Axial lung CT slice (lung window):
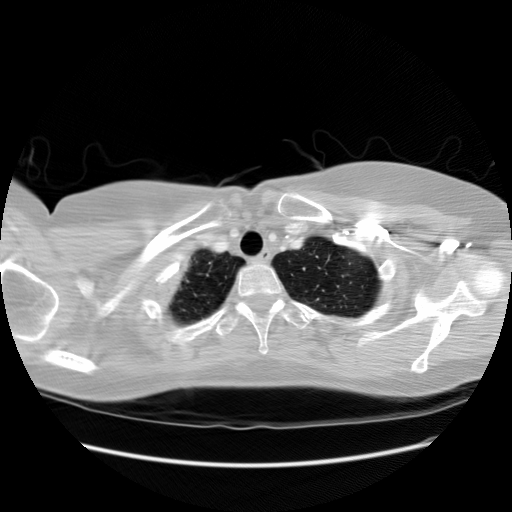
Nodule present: no